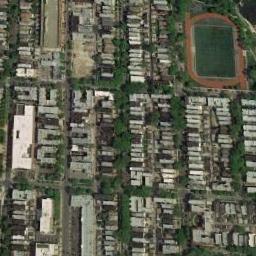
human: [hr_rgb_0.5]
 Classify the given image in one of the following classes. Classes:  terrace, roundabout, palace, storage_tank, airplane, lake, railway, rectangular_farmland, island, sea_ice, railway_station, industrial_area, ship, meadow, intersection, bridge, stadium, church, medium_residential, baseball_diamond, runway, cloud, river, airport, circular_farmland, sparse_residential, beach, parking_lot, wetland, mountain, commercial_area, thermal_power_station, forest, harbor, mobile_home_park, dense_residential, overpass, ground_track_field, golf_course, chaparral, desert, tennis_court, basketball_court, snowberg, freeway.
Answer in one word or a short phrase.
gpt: ground_track_field